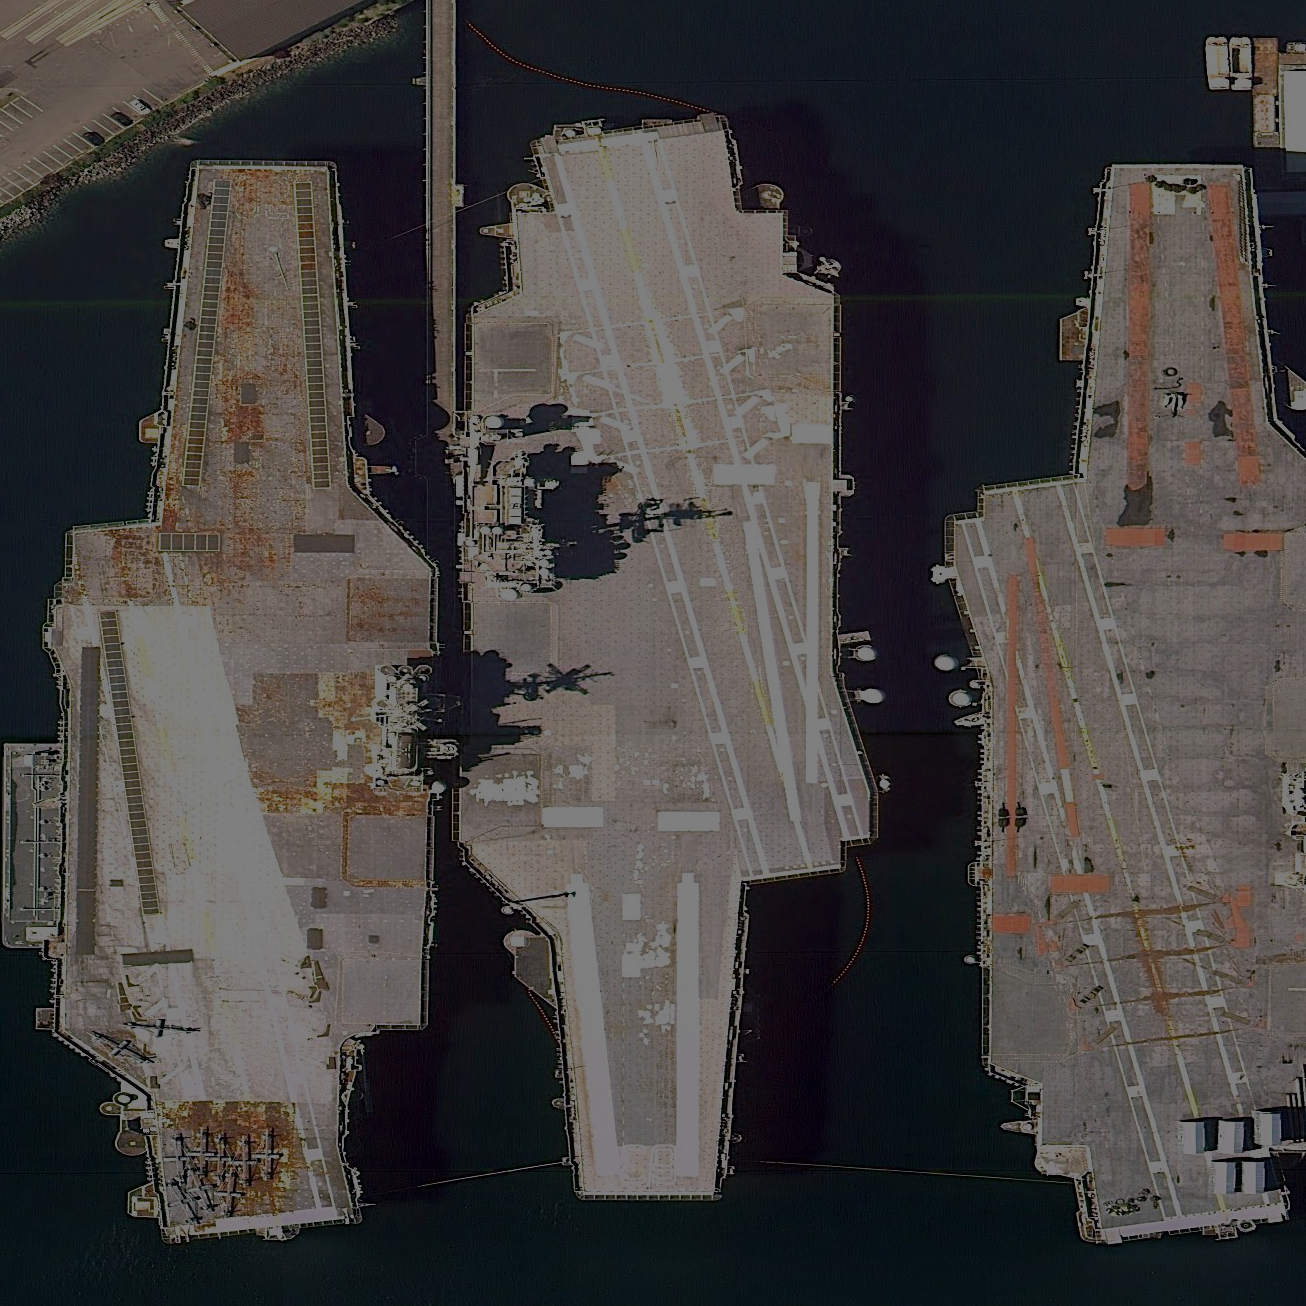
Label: aircraft_carrier